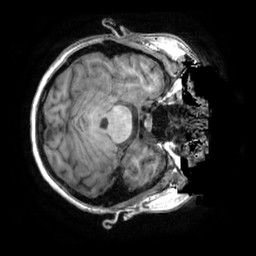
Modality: T1w
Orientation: axial
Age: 25
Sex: female
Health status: healthy
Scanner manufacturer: ge